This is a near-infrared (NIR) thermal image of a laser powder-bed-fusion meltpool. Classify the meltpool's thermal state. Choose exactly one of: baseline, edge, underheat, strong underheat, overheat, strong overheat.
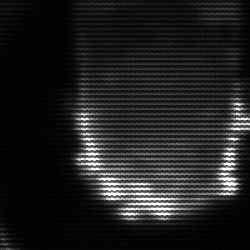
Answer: baseline